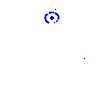
Particle: proton